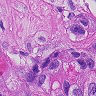
Metastatic tissue present: yes